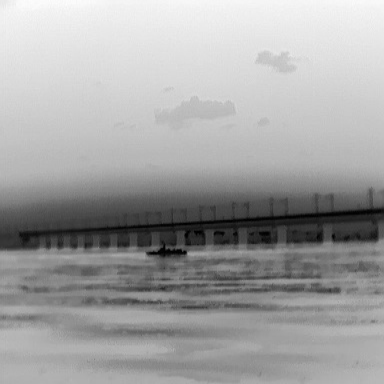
There is a warship in the infrared image.